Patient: sex M, age 58
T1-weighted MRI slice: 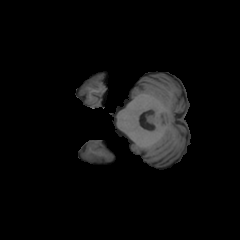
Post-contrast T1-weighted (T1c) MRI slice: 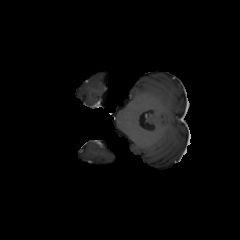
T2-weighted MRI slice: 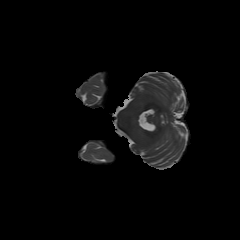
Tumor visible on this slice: no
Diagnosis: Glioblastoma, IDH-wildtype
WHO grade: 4